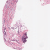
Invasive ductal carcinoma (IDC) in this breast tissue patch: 0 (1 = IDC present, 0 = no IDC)